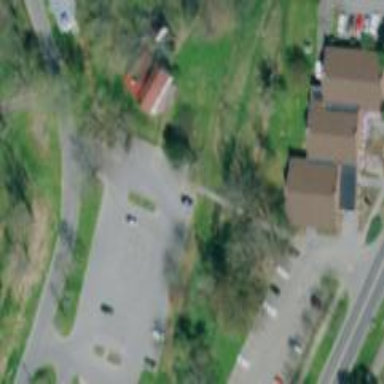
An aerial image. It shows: Parking area with surface.